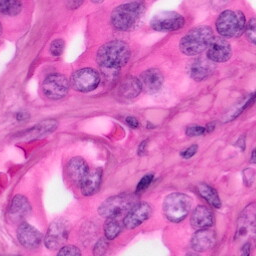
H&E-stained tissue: Pancreatic